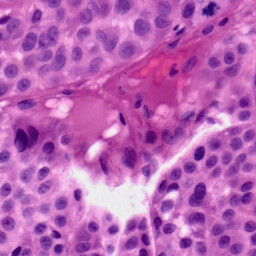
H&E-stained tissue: Skin